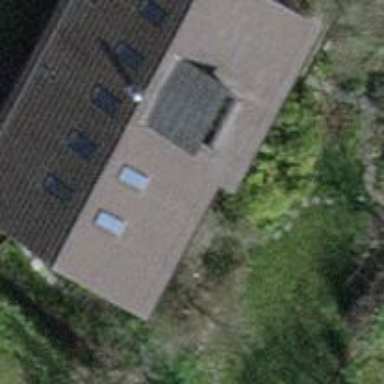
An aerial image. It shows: Detached building.